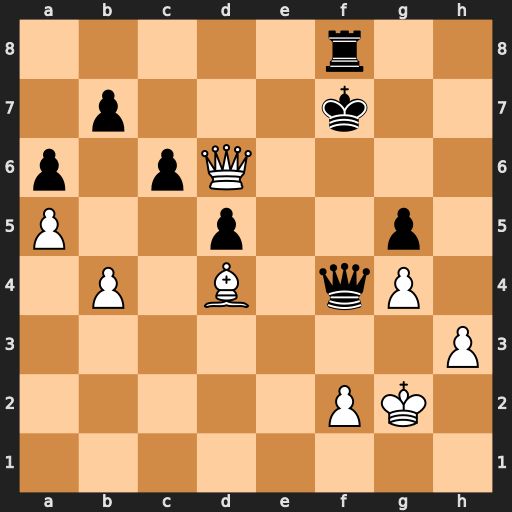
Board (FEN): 5r2/1p3k2/p1pQ4/P2p2p1/1P1B1qP1/7P/5PK1/8
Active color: w
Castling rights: -
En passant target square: -
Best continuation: Qd7+ Kg8 Qg7#